Question: I am reading a book about removing a node from a binary search tree right now and the procedure described in the book seems unnecessarily complicated to me.
My question is specifically about removing a node that has both left and right subtree. In my opinion, node-to-remove should be replaced by the rightmost node in its left subtree or by its left node if its left subtree only has one node.

In case No.1, if we remove 40, it will be replaced by 30; in case No.2, if we remove 40, it will be replaced 35.
But in the book, it says the replacement should be found from node-to-remove's right subtree which could involve some complex manipulations.
Am I missing something here? Please point it out.
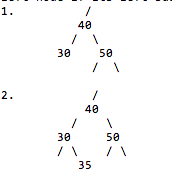
Answer: What you have pointed out is correct, the deleted node should be replace by its in order successor which is the left most node in the right sub-tree or its in-order predecessor which is the right most node in the left sub-tree. This allows the tree to be traversed correctly. Most binary search tree data structures allow the deletion to be performed either way but in some cases special cases you might want to implement deletion such that the tree remains balanced.
More details and sample code is available on <URL>.